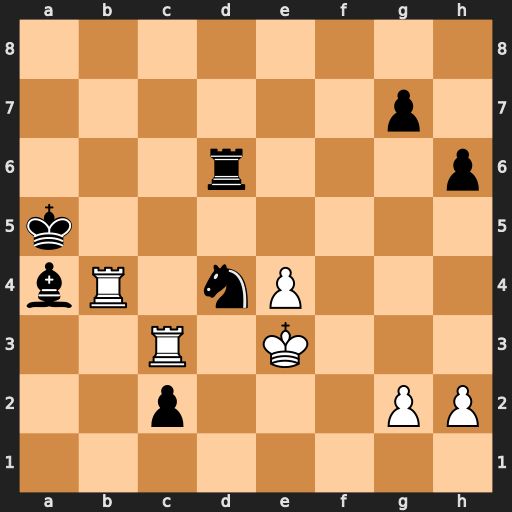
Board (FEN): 8/6p1/3r3p/k7/bR1nP3/2R1K3/2p3PP/8
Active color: w
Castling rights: -
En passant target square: -
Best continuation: Rxd4